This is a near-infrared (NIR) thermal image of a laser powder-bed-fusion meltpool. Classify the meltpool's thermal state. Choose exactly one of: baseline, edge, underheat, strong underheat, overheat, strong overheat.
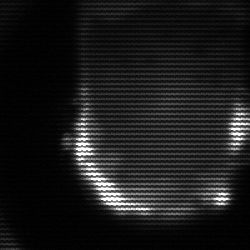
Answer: baseline